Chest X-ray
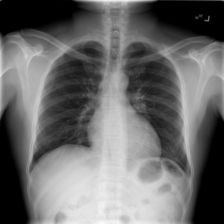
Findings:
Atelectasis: negative
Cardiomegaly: negative
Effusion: negative
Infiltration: negative
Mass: negative
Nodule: negative
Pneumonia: negative
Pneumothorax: negative
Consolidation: negative
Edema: negative
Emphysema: negative
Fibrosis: negative
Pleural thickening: negative
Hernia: negative